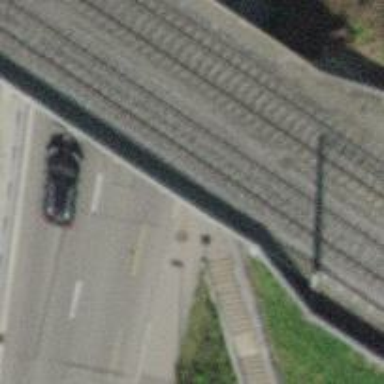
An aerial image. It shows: Road with steps.